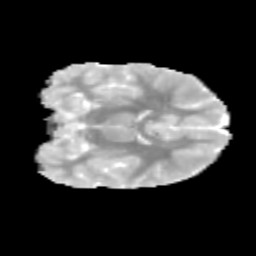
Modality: MD
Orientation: coronal
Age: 9
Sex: female
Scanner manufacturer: siemens
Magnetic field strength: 3 T
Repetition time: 3.8 s
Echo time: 0.07 s